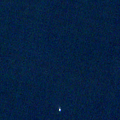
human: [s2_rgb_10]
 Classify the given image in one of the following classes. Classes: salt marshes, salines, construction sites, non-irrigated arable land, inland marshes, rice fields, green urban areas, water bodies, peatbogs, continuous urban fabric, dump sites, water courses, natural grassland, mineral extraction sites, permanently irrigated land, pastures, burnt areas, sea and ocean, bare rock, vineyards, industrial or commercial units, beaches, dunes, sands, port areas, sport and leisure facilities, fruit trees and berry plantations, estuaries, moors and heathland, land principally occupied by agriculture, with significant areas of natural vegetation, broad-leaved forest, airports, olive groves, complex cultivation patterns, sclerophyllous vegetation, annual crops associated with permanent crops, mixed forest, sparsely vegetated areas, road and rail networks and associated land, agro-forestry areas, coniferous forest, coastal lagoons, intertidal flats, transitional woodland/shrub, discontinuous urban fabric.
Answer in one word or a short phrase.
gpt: sea and ocean